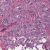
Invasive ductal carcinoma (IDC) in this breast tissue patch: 1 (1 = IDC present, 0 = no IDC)